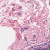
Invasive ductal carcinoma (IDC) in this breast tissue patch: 0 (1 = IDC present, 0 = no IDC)